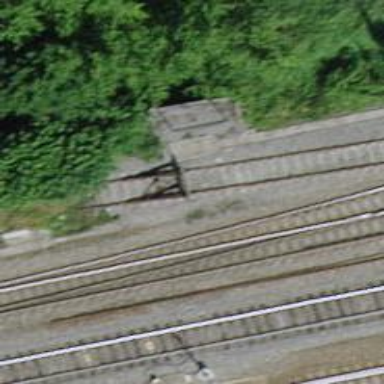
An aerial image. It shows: Railway buffer stop.